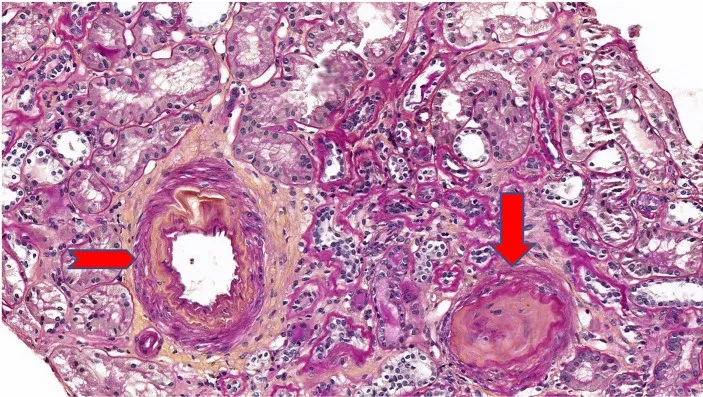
Periodic acid Schiff (PAS) stain at x20 magnification on light microscopy showing a mild interstitial fibrosis and tubular atrophy. One glomerulus out of 6 showed a complete sclerosis (arrow). Arteries showed a moderate arteriosclerosis (arrowhead).
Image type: pathology (pas)